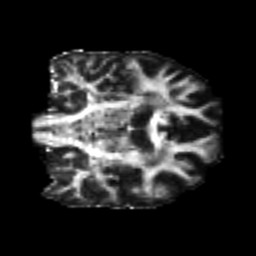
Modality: FA
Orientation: coronal
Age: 26
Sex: male
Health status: healthy
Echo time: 0.074 s